Question: I'm having problems with creating a suitable watermark in my TextBox.
I use MahApps in my project, and as long as I don't bind 'Text' to my custom property, all works fine.
But I need to trace the changes in the TextBox, and so I bind the Text property like this:
'''
<TextBox controls:TextboxHelper.Watermark="Enter text here..." Text="{Binding Path=MyProperty}" />
'''
In this case, the watermark property stops working, the watermark text doesn't disappear when I start typing.
How can it be helped?
Thanks!
Here's the window of the sample made by <URL>.
In the lower unbound TextBox the watermark works as expected. However, when I try to type smth in the first TextBox, the watermark is still there.

Just in case someone will make the same mistake - appeared I was indeed setting my property in code while initializing the window, and that was the reason the watermark wasn't working. Now, thanks to har07, all is fine.
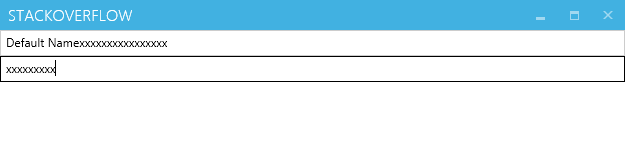
Answer: As I said in comment, there shouldn't be any problem setting watermark along with 'Text' binding. I made simple test using 2 textboxes, one with 'Text' property bound and the other not bound. Both are showing same behavior : .
'''
//View
<Controls:MetroWindow x:Class="WpfMahApps.MainWindow"
xmlns="http://schemas.microsoft.com/winfx/2006/xaml/presentation"
xmlns:x="http://schemas.microsoft.com/winfx/2006/xaml"
xmlns:Controls="clr-namespace:MahApps.Metro.Controls;assembly=MahApps.Metro"
xmlns:local="clr-namespace:WpfMahApps"
Title="StackOverflow" Height="500" Width="625"
WindowStartupLocation="CenterScreen">
<Grid>
<Grid.DataContext>
<local:Person/>
</Grid.DataContext>
<StackPanel>
<TextBox Text="{Binding Name}" Controls:TextboxHelper.Watermark="Enter text here...."/>
<TextBox Controls:TextboxHelper.Watermark="Enter text here too...."/>
</StackPanel>
</Grid>
</Controls:MetroWindow>
//Model (I'm using MvvmLight for implementation of INPC)
public class Person : ObservableObject
{
private string _name = "Default Name";
public String Name
{
get { return _name; }
set
{
_name = value;
RaisePropertyChanged(() => Name);
}
}
}
'''
## Download test project